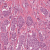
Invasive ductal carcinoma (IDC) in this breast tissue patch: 1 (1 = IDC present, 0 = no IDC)